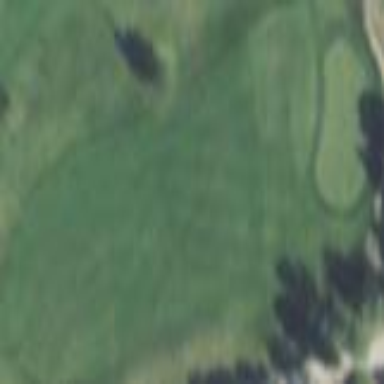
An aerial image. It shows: Golf fairway surrounded by grass.